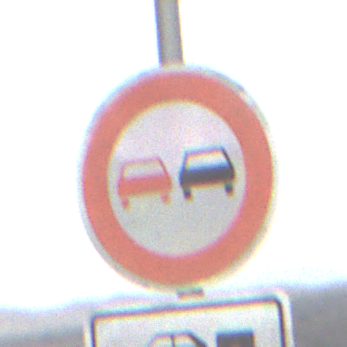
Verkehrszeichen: Ueberholverbot
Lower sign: MehrspurigeFahrzeuge4
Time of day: Midday
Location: Outdoor (Nature)
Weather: PartlyCloudy
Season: NotSpecified
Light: Natural